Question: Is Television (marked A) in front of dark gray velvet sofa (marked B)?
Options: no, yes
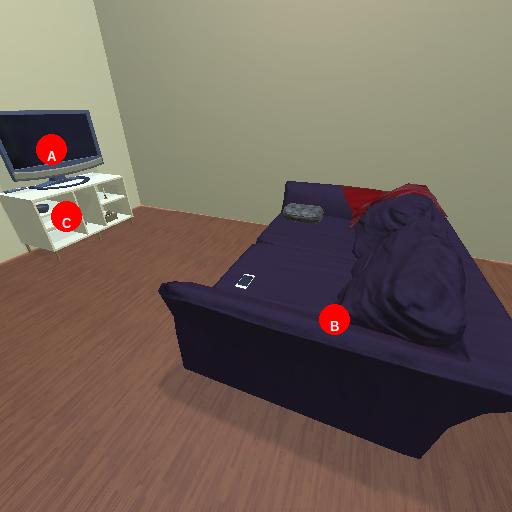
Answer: no